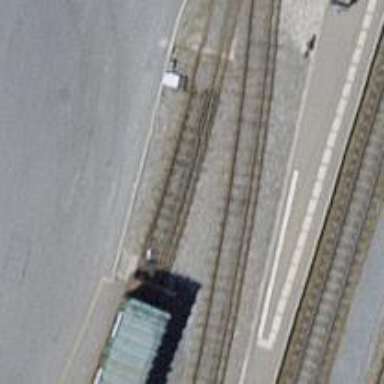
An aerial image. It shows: Railway switch.